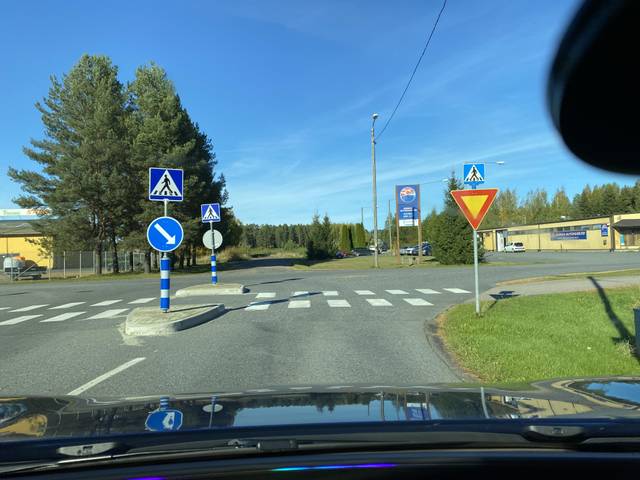
Region: Finland
Coordinates: 61.133, 22.144